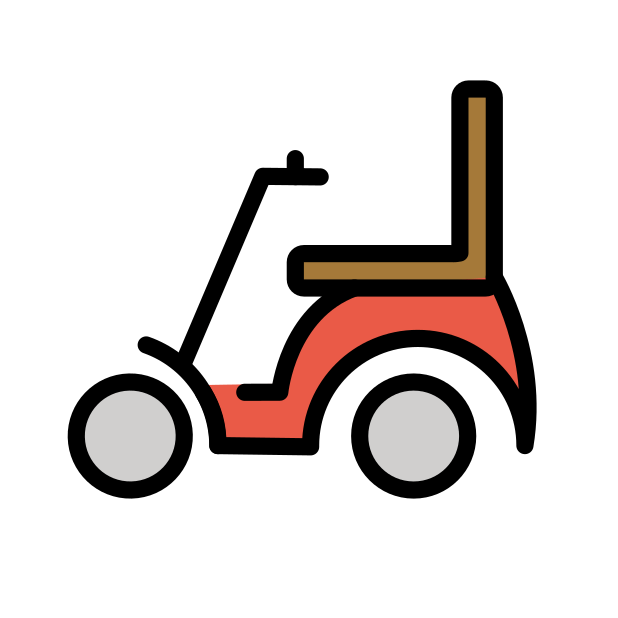
motorized wheelchair